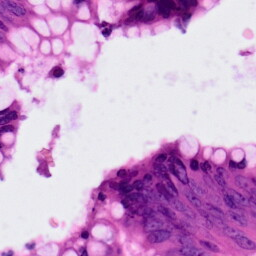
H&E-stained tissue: Colon